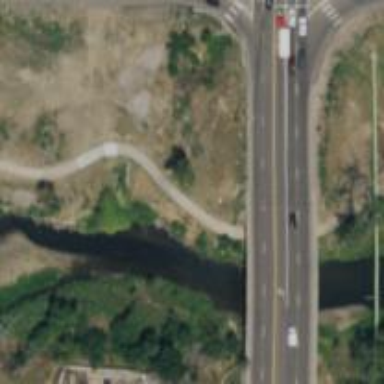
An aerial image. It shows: Cycleway.